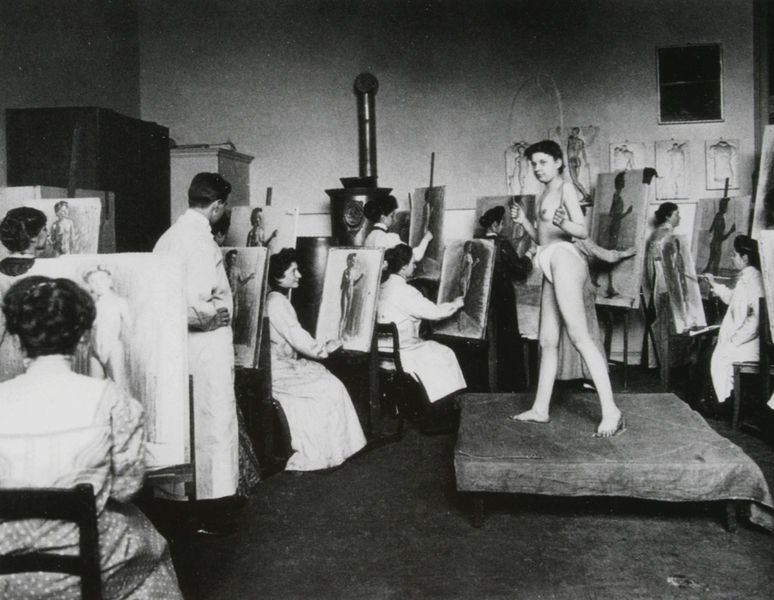
Titel: Damenklasse einer Kunstschule in München-Schwabing (Aktzeichnen)
Schlagwörter: akt, mann, nackt, schatten, weiß, frauen, mädchen, bewegung, brust, busen, fenster, frau, grau, haar, kleid, kleider, licht, raum, schwarz, stuhl, stühle, zeichnung, wand, falten, bild, innenraum, boden, haare, interieur, stehend, decke, bühne, ofen, schrank, modell, lehne, lehrer, unterricht, stuhllehne, atelier, staffelei, podest, model, foto, photographie, seil, schwarz weiss, kittel, künstlerin, pinsel, photo, unterhose, reif, schüler, staffeleien, skizzen, fotographie, quadrat, akademie, abbildung, klasse, zeichnungen, schränke, blöcke, ofenrohr, aktmodell, bikini, vorbild, staffelein, aktmodel, malerinnen, aktzeichnung, aktzeichnen, malkittel, höhere töchter, ofenrohe, seilspringen, springseil, zeichenklasse, zeichenschüler, zeichenstunde, zeichenuntericht